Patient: sex F, age 80
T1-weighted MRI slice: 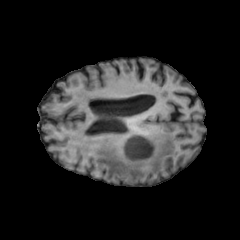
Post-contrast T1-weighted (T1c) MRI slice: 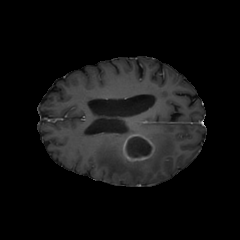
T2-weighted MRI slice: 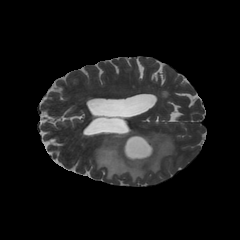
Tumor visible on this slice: yes
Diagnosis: Glioblastoma, IDH-wildtype
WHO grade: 4